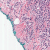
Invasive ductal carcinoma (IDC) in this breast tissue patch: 0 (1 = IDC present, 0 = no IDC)